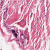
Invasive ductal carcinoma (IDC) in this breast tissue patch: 0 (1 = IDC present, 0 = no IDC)